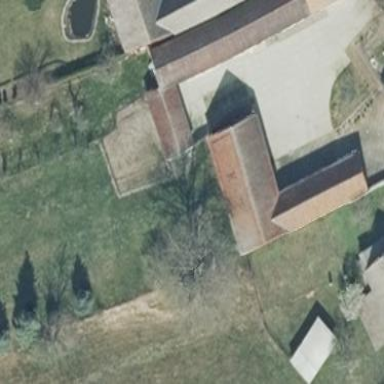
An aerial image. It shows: White barn with gabled roof. The roof is covered with red roof tiles.